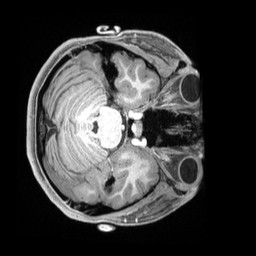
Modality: T1w
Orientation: axial
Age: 25
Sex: female
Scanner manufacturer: siemens
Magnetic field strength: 3 T
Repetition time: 2.4 s
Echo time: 0.00226 s